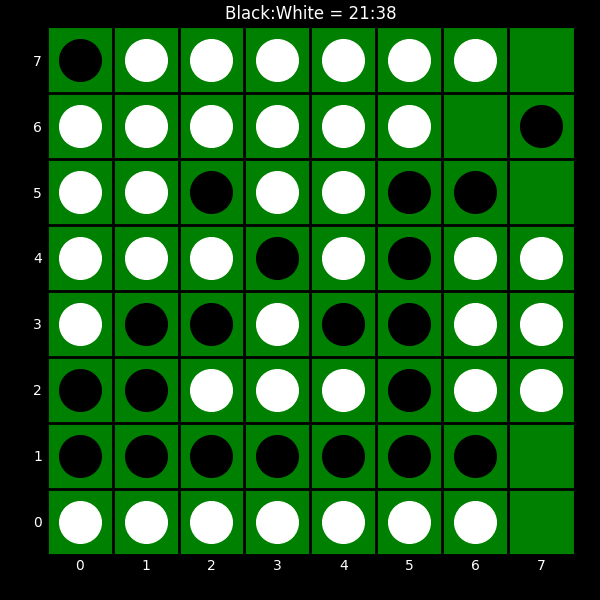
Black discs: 21
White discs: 38